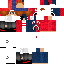
A female human skin with medium skin, wearing brown long hair dressed in a blue hoodie and red pants, featuring a closed mouth.